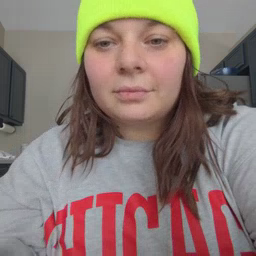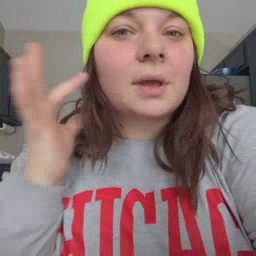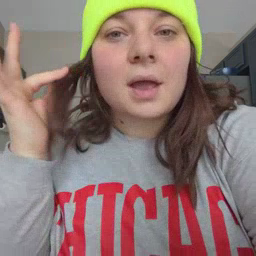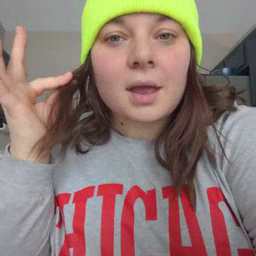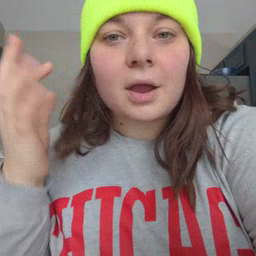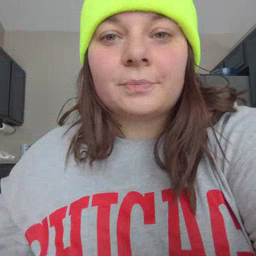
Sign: hair